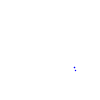
Particle: pion